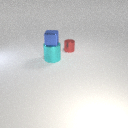
small red metal cylinder to the right of large cyan metal cylinder